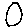
Label: circle